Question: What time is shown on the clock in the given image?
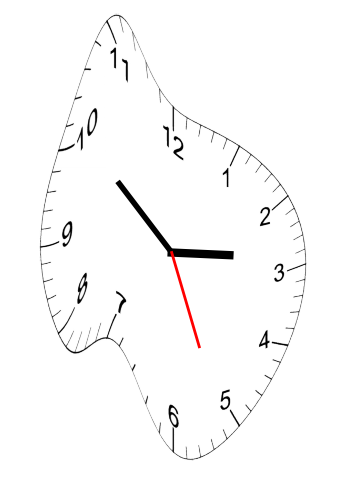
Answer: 02:51:26